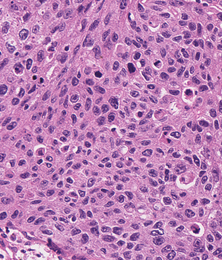
Tumor epithelial tissue: yes
Tumor-associated stroma tissue: no
Normal tissue: no